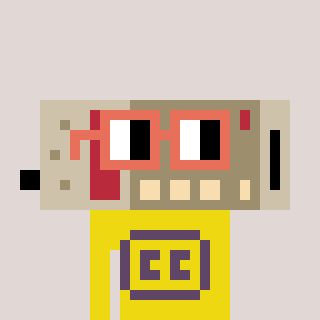
a pixel art character with square orange glasses, a cordless phone-shaped head and a yellow-colored body on a warm background